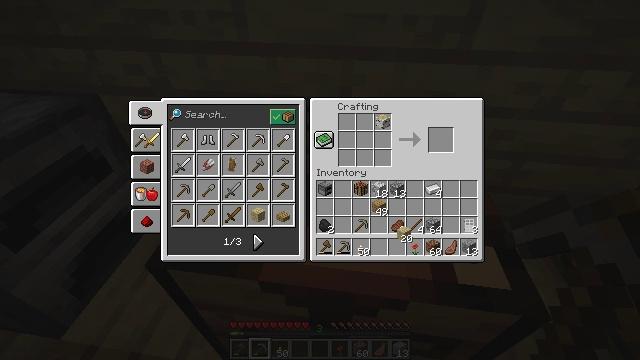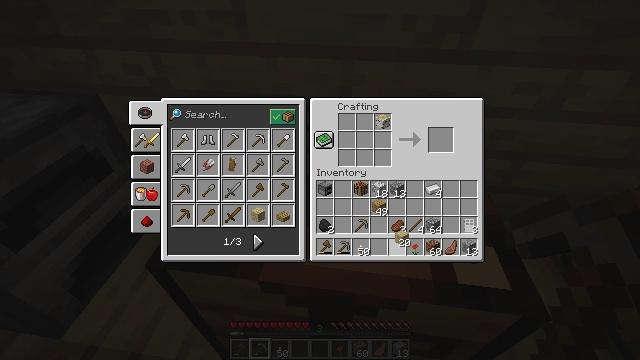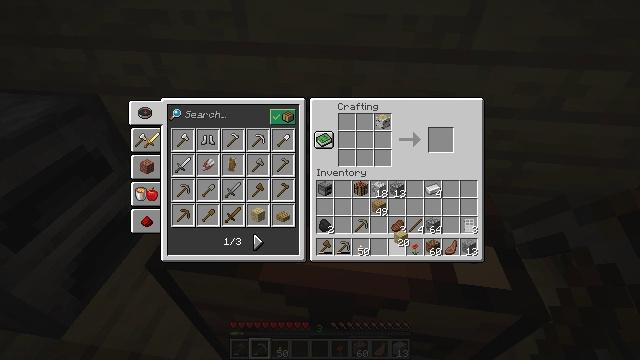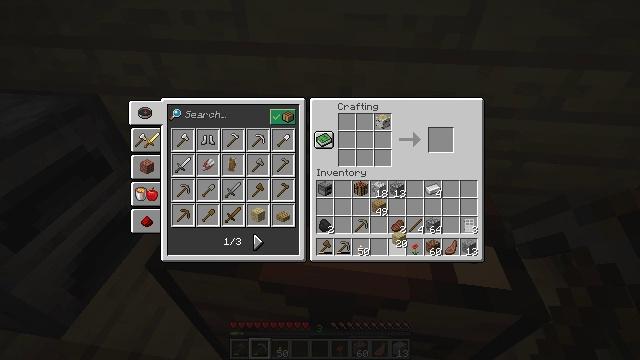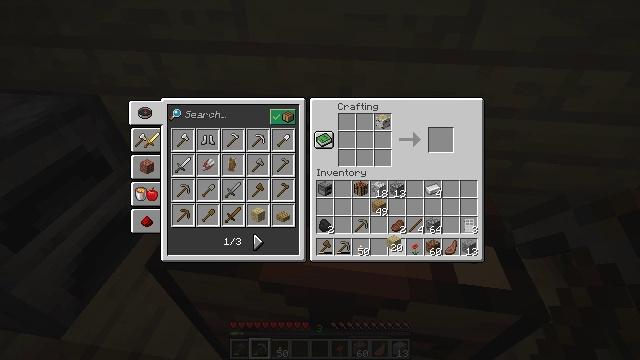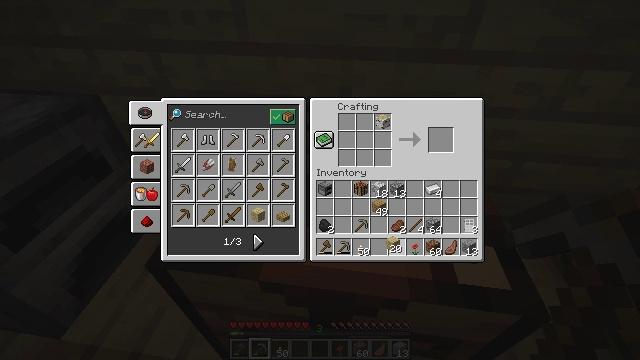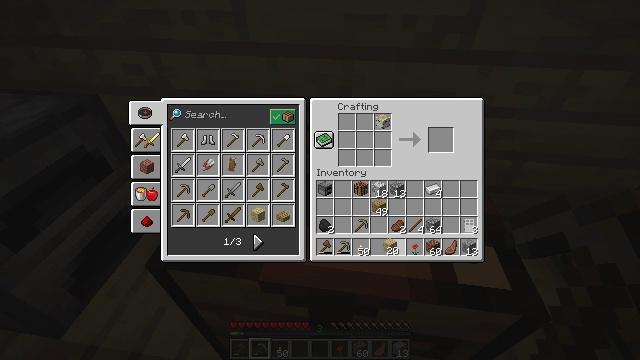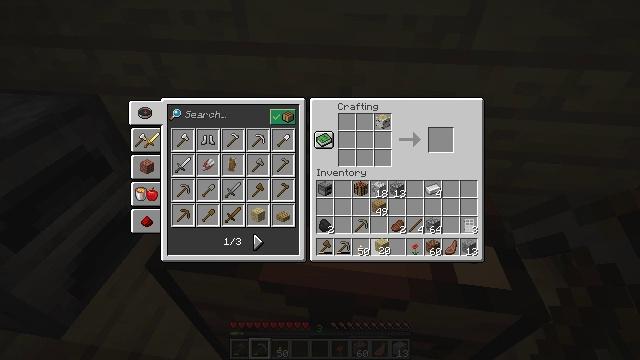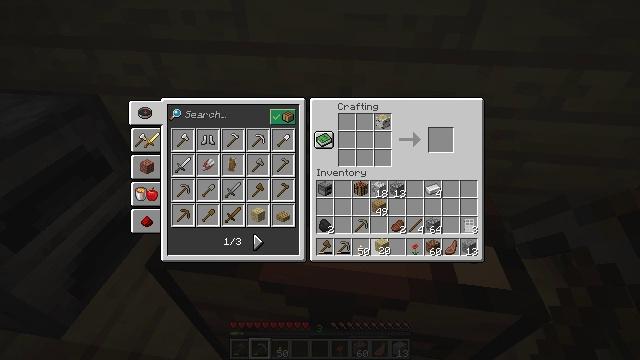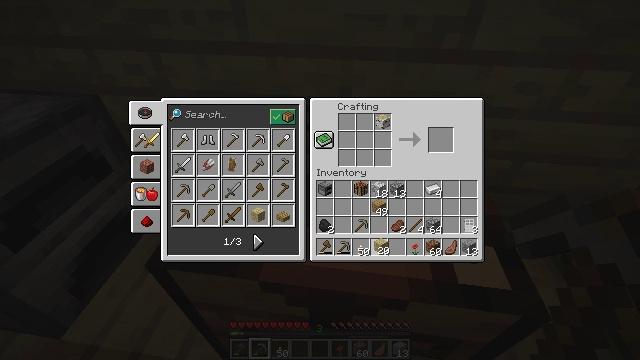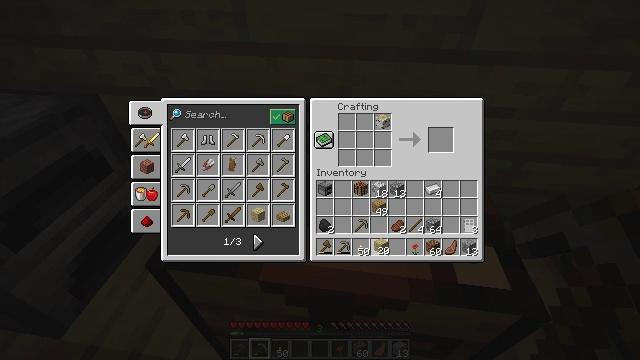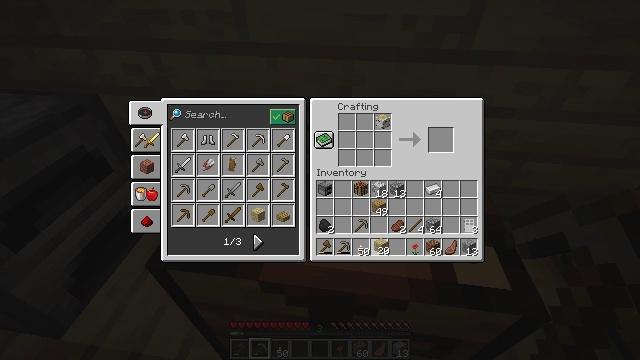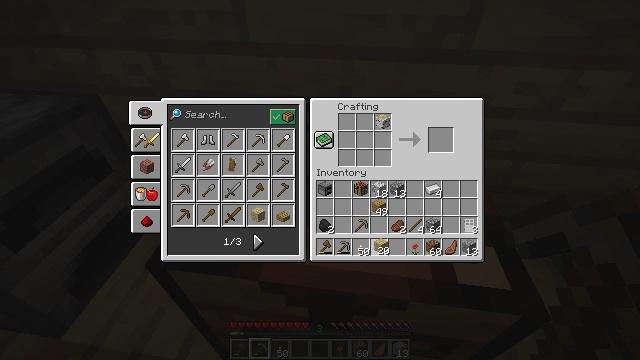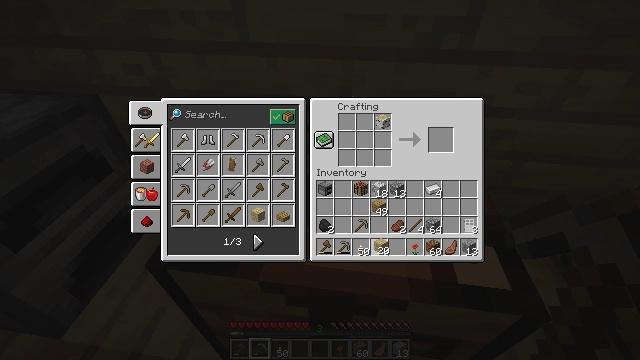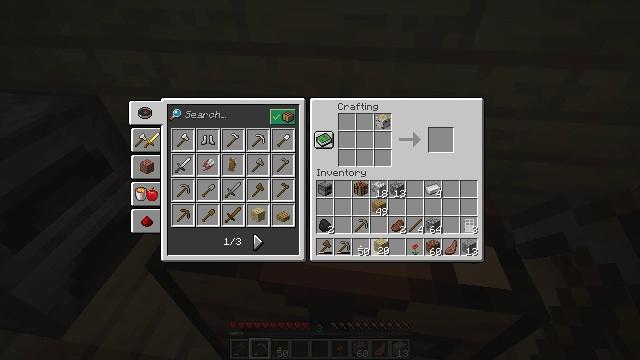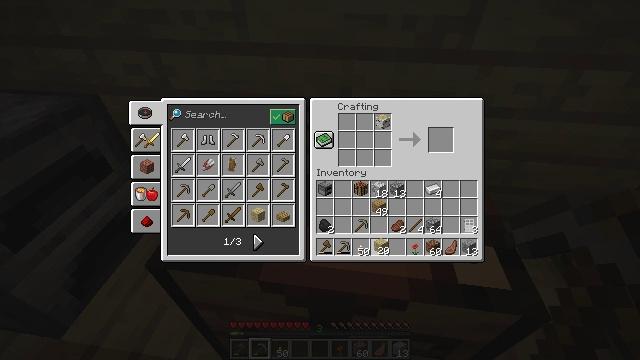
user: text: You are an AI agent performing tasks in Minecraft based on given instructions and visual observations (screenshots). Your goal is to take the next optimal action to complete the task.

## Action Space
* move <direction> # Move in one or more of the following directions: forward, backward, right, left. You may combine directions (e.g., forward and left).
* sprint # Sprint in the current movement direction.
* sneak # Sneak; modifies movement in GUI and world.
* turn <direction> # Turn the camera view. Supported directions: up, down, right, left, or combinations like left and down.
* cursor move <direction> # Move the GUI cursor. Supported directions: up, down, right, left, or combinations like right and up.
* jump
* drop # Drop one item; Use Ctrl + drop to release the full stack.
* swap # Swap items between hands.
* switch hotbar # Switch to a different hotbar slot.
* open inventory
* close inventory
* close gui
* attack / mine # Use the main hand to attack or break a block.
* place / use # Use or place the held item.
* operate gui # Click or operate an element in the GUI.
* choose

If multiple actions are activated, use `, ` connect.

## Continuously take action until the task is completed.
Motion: motion action
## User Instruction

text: Open the crafting grid to make a birch button.
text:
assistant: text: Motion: no_op
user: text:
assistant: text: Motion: no_op
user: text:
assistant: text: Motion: no_op
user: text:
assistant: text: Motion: no_op
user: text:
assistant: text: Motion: no_op
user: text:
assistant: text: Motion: no_op
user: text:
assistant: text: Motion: cursor move left
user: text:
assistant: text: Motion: no_op
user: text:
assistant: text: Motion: no_op
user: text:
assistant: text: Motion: no_op
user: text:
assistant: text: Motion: no_op
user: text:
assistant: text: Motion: no_op
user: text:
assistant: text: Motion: no_op
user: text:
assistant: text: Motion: operate gui
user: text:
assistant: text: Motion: operate gui
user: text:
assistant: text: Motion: operate gui
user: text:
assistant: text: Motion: no_op
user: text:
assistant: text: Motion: no_op
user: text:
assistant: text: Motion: no_op
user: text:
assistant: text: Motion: no_op
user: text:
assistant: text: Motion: no_op
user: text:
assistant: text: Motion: cursor move up
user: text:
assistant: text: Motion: no_op
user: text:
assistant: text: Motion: no_op
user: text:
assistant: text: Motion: no_op
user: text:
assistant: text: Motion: no_op
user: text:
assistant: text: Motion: no_op
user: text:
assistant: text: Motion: no_op
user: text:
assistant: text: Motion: no_op
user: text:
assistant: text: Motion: no_op